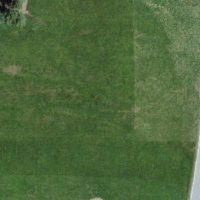
EUNIS habitat code: 57
Species observed at this site:
Vicia sepium